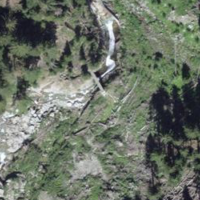
EUNIS habitat code: 43
Species observed at this site:
Petasites albus